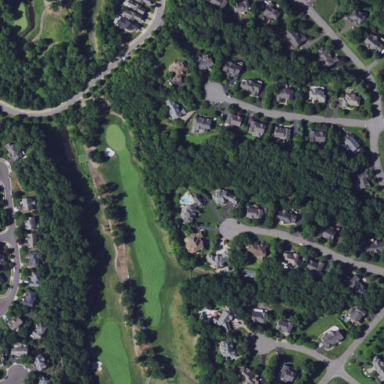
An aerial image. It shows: Rough area in golf course.